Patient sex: F
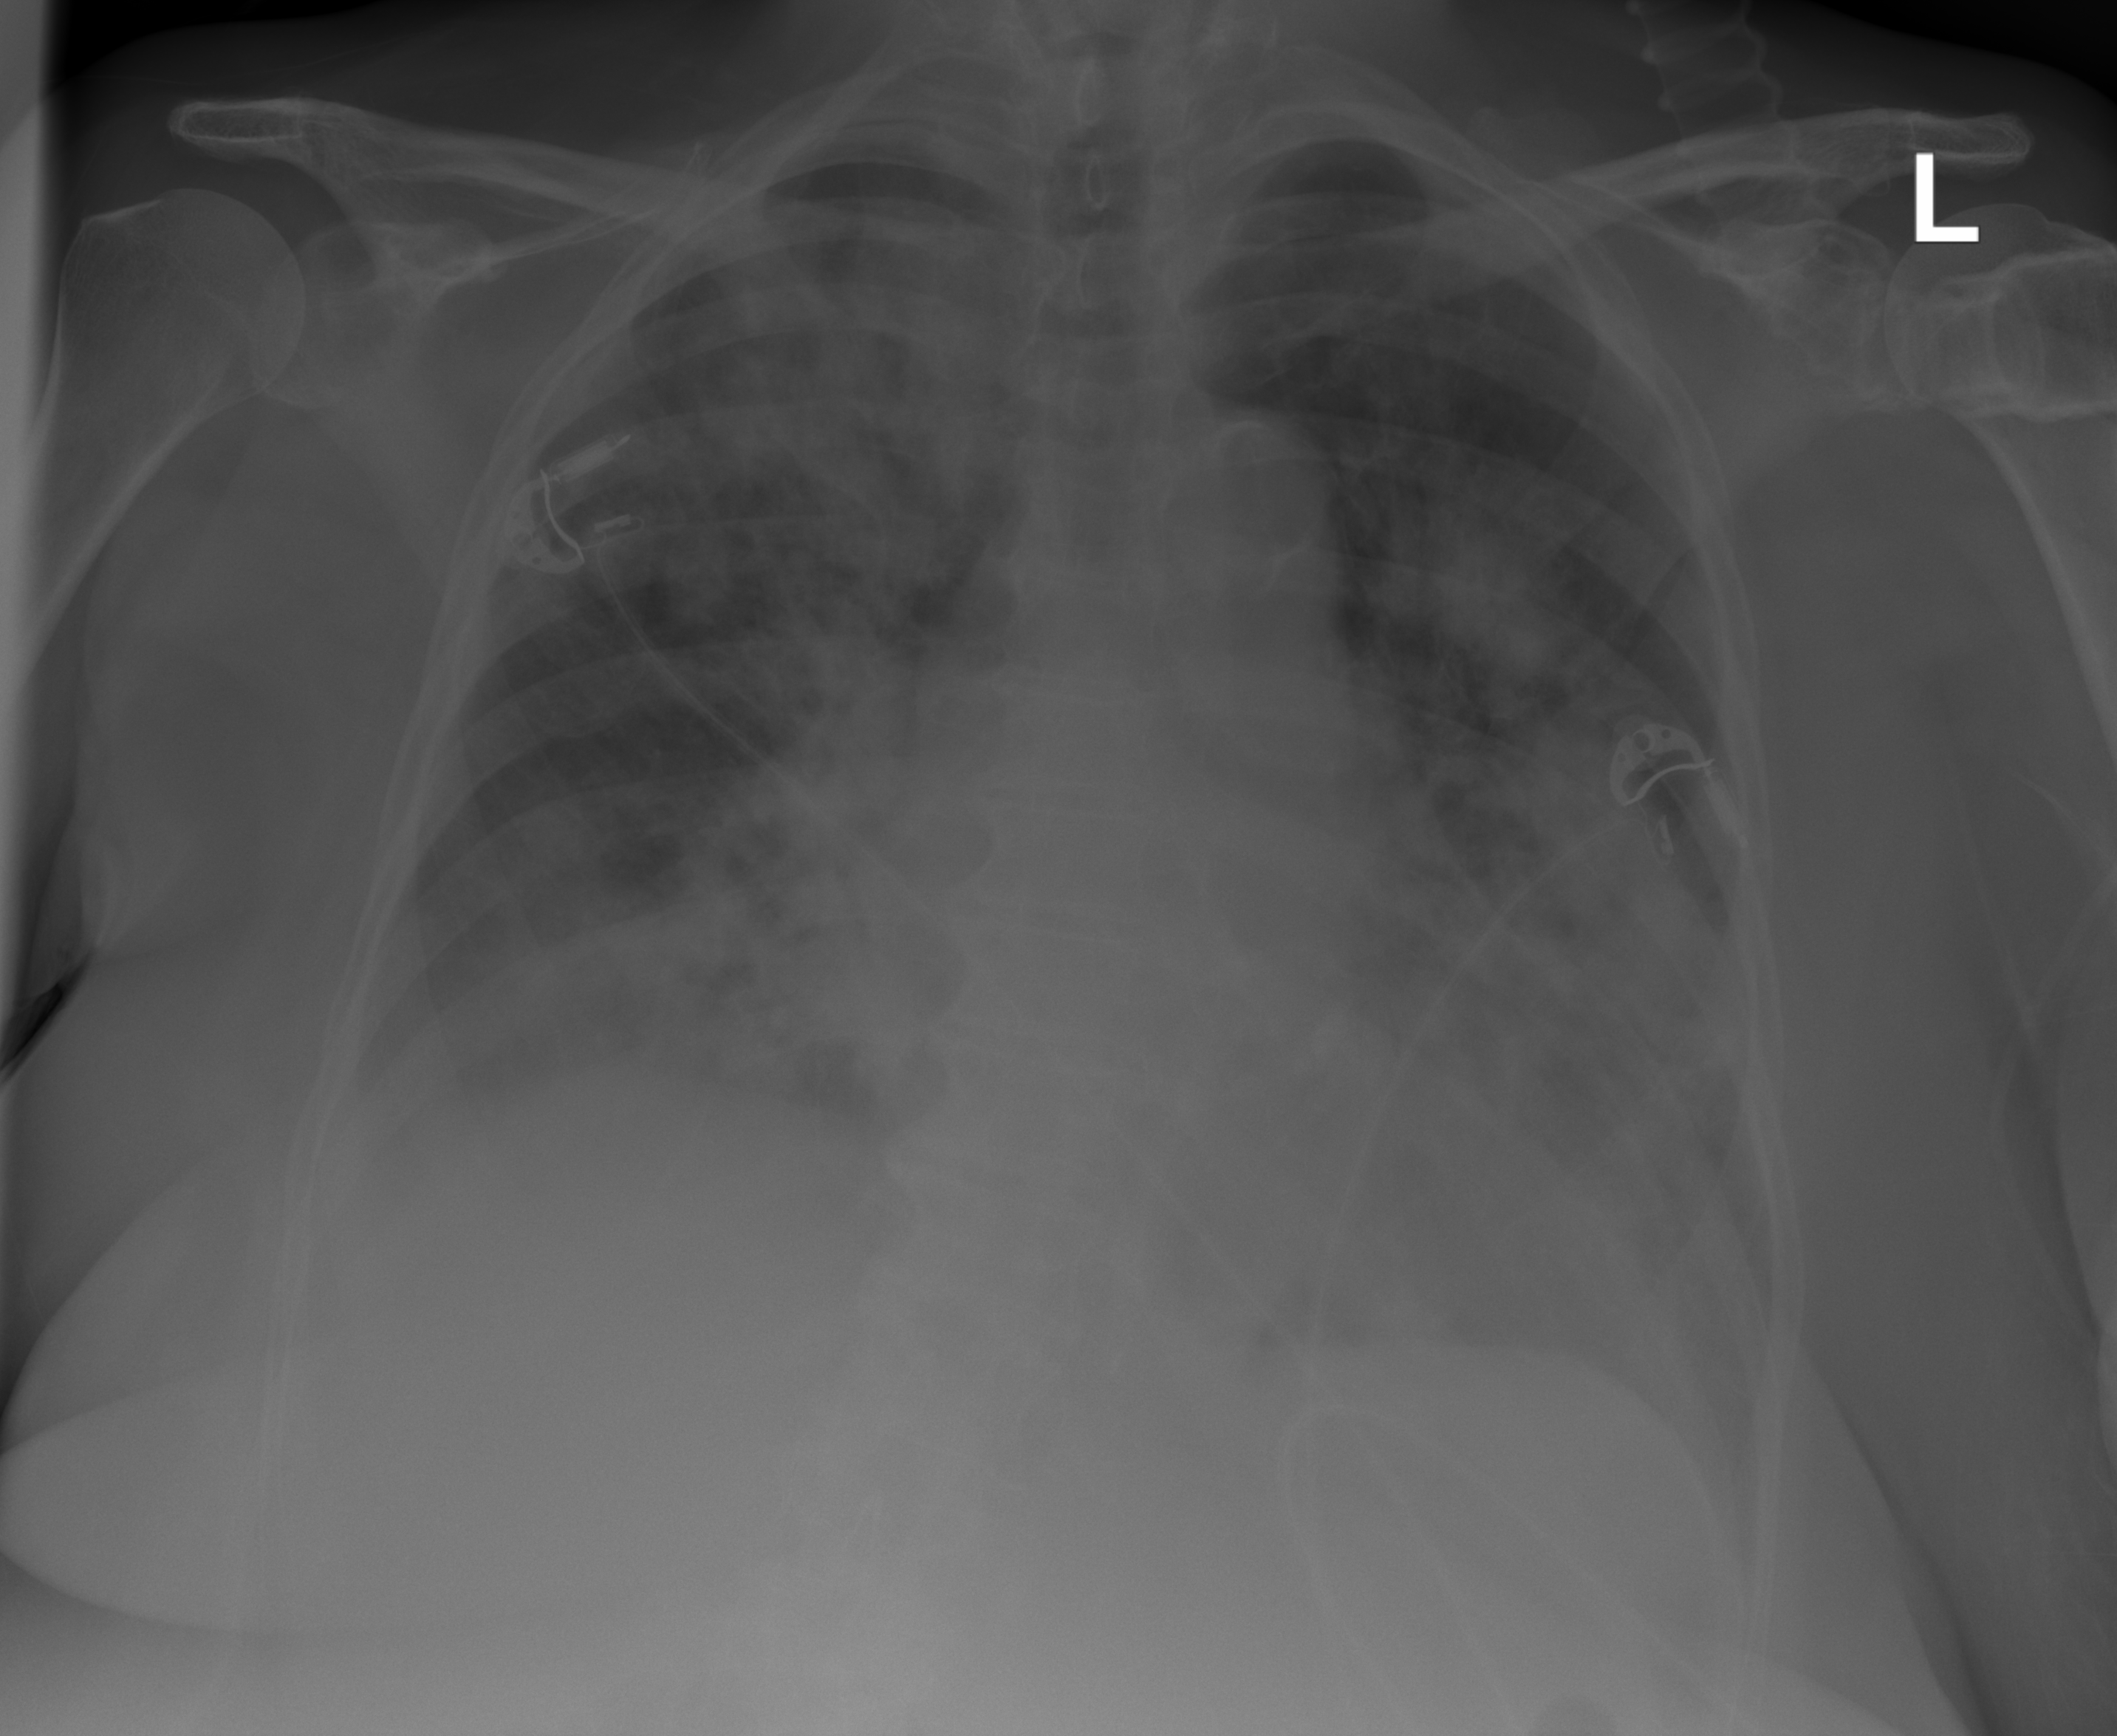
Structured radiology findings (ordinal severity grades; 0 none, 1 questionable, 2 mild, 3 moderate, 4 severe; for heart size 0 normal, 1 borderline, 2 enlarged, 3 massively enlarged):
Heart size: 2
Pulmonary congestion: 3
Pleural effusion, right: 2
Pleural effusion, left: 2
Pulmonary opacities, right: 3
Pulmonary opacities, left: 2
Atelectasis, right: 0
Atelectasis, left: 0